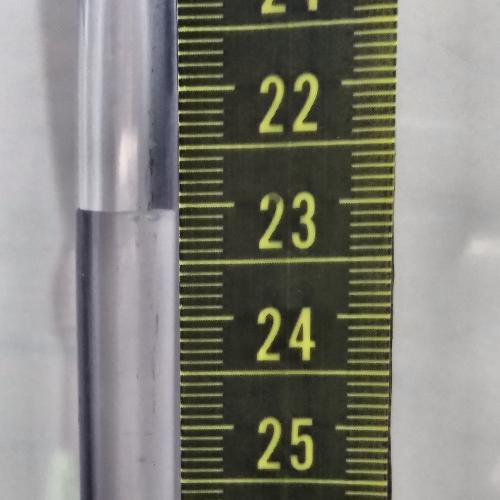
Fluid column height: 23.0 cm